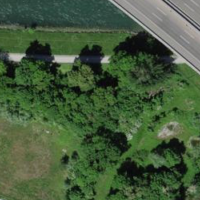
EUNIS habitat code: 57
Species observed at this site:
Lamium galeobdolon
Symphoricarpos albus